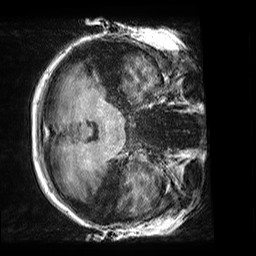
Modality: T1w
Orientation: axial
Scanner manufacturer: siemens
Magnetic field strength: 3 T
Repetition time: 2.5 s
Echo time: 0.00299 s